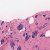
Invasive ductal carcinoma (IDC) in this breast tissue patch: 0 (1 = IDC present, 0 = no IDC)